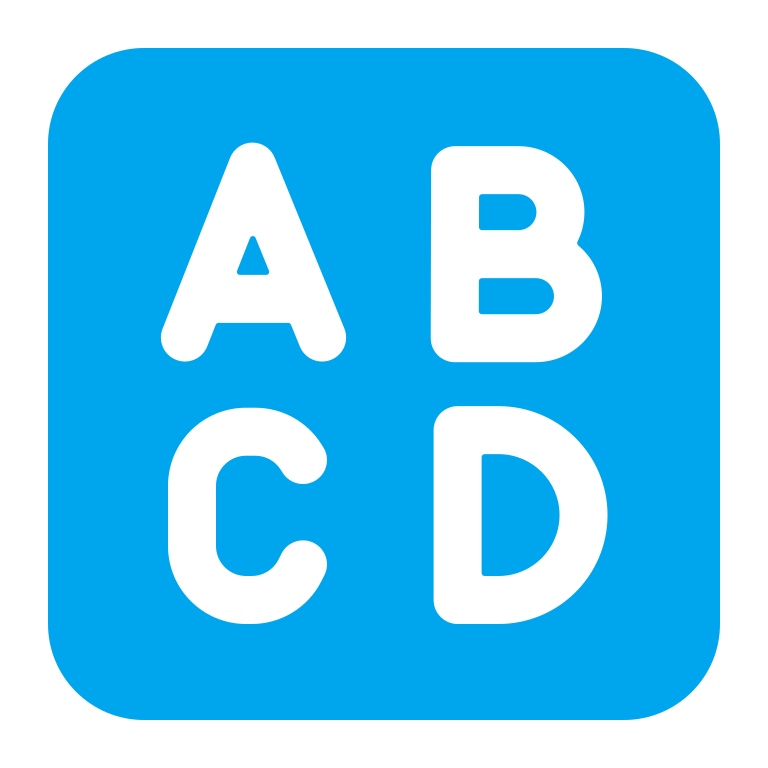
input latin uppercase flat